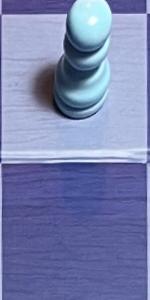
Label: Empty